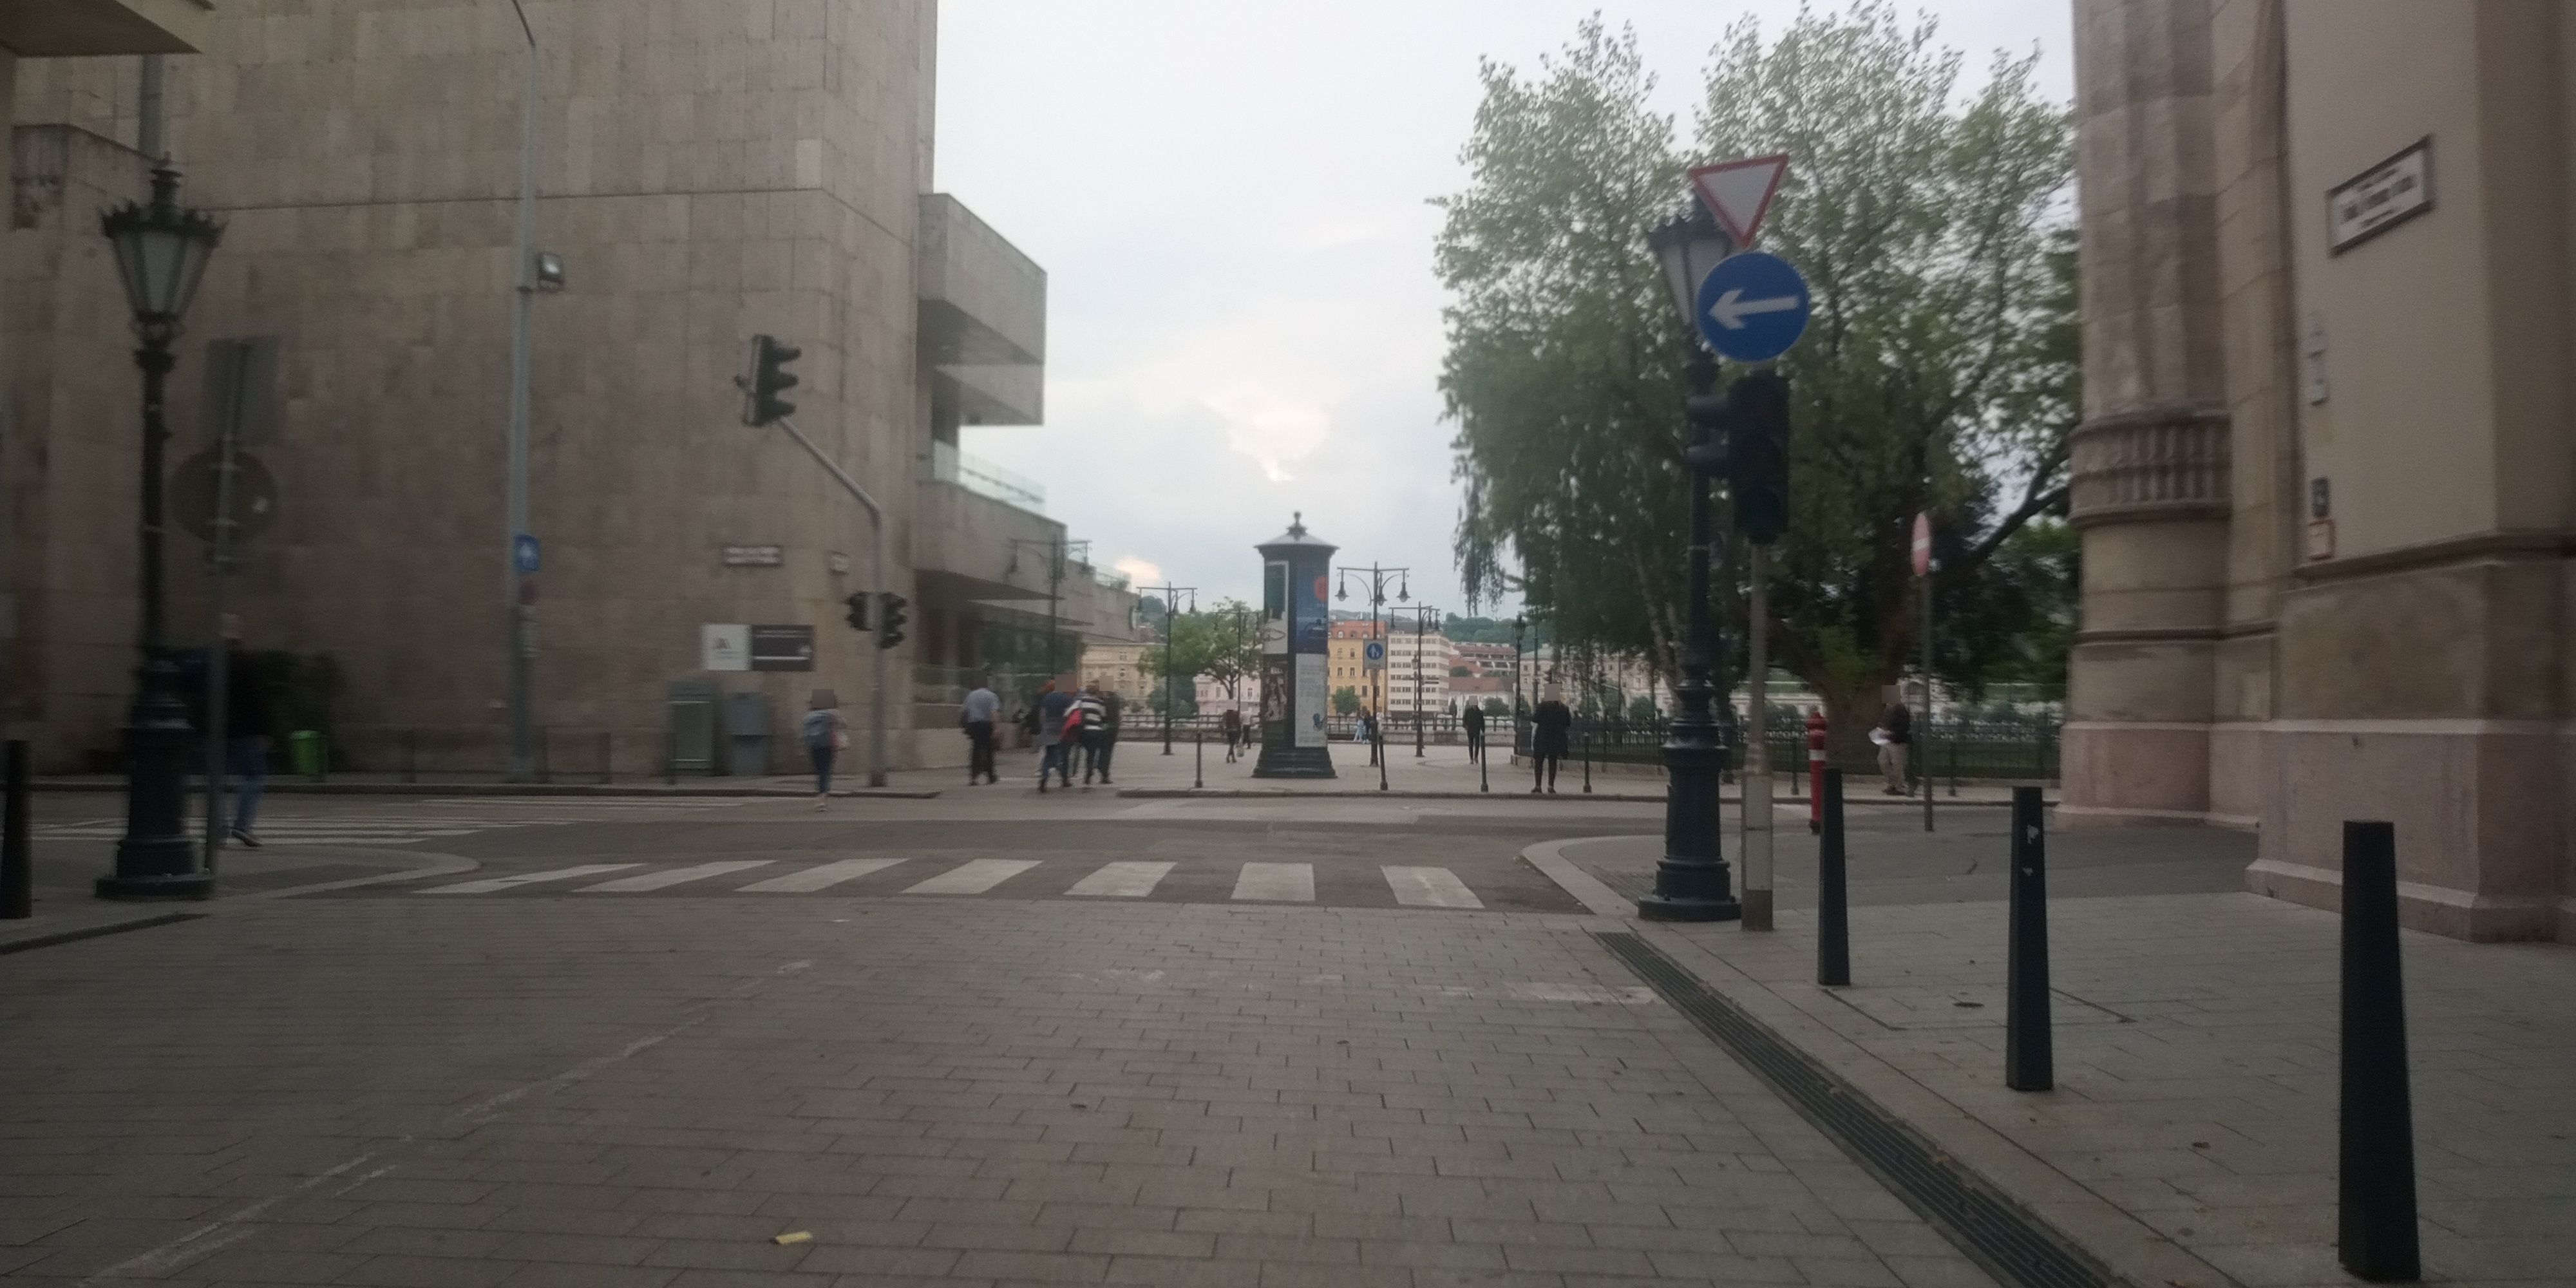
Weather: clear
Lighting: day
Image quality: good
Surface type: walking surface
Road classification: residential, pedestrian
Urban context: urban centre
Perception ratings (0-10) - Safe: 7.42, Lively: 9.6, Beautiful: 8.12, Boring: 4.02, Depressing: 3.57, Wealthy: 8.9